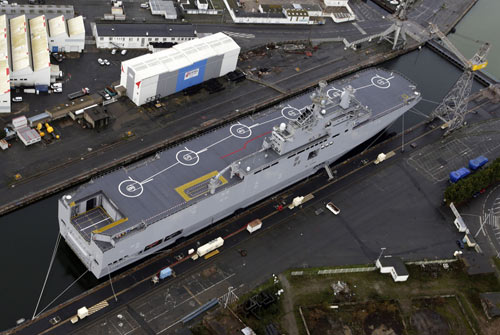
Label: Mistral-class_amphibious_assault_ship